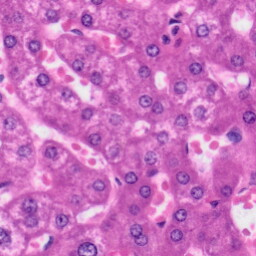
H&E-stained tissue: Liver